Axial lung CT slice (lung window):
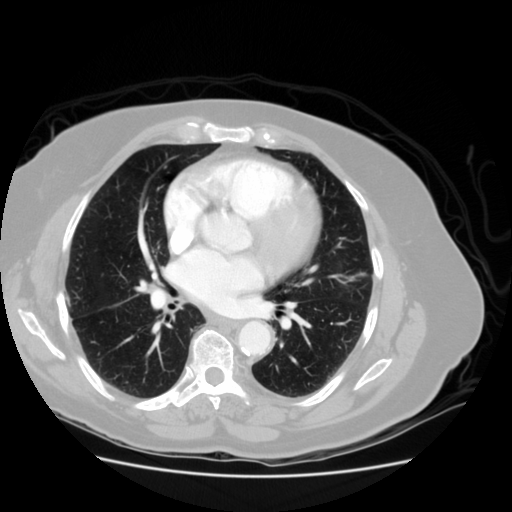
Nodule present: no